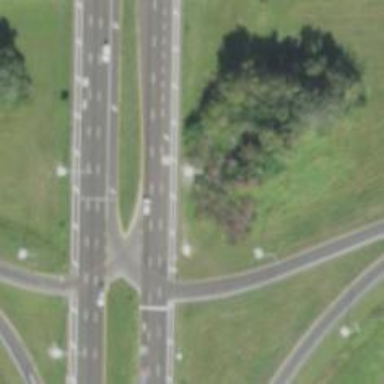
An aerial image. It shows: Asphalt motorway link with diamond junction.